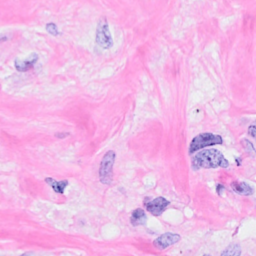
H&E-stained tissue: Breast